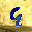
Label: 9